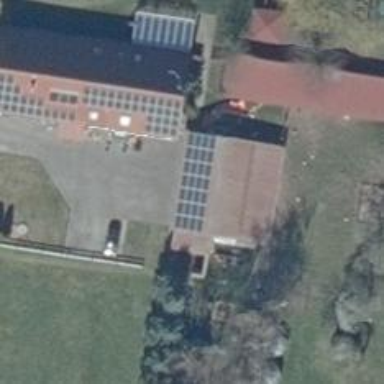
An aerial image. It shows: Solar photovoltaic panel generator producing electricity in small installation.